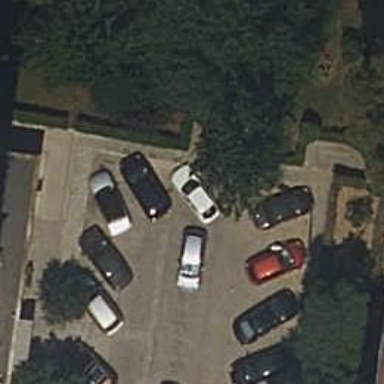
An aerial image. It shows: Road serving as parking aisle.